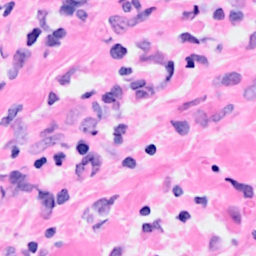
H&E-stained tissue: Breast